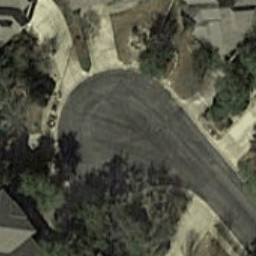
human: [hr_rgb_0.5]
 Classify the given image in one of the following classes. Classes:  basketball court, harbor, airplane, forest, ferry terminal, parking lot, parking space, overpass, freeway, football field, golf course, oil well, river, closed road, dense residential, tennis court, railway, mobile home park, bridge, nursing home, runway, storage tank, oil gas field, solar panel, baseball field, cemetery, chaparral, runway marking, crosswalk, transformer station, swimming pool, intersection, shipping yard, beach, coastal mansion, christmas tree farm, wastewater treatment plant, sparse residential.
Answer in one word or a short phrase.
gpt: closed road